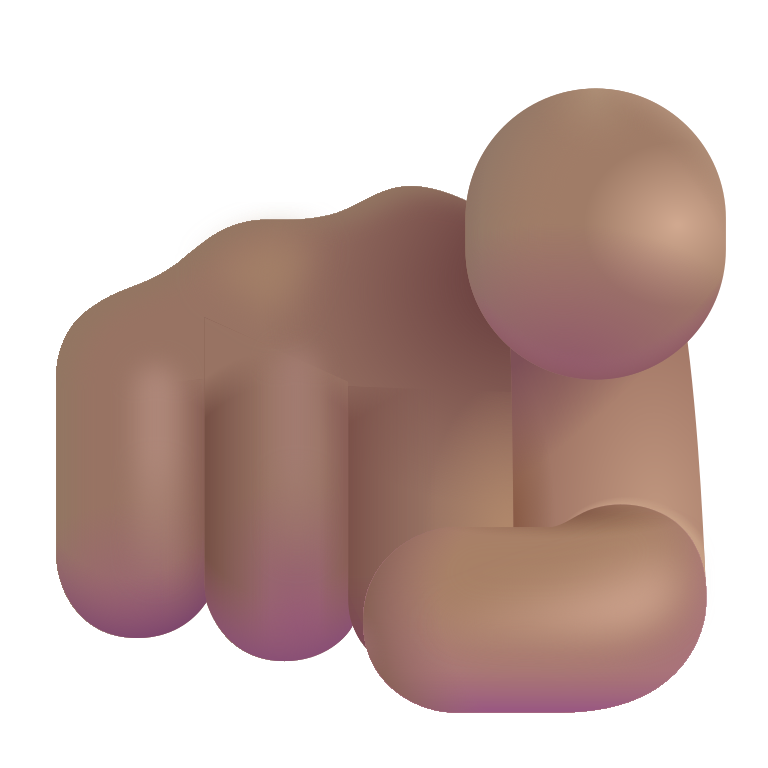
index pointing at the viewer color